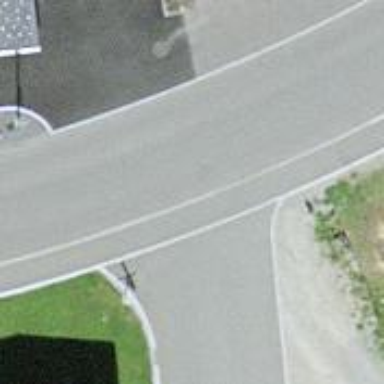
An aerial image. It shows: Asphalt road in residential area.